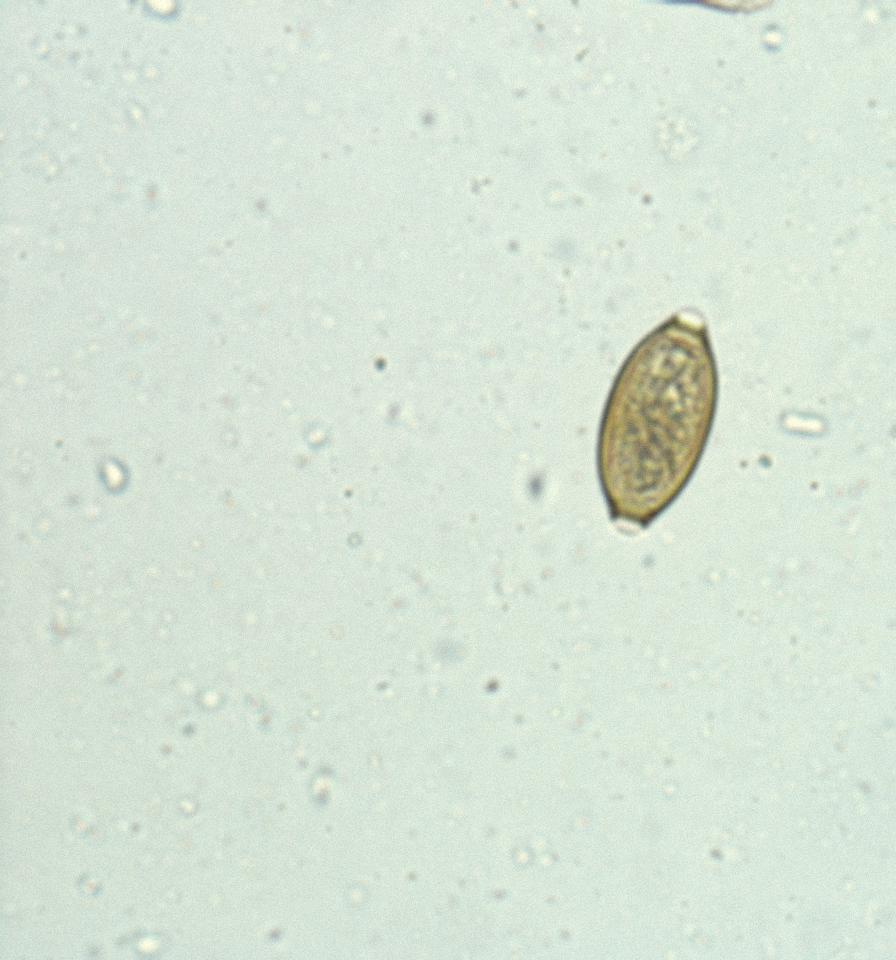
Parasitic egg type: Trichuris trichiura